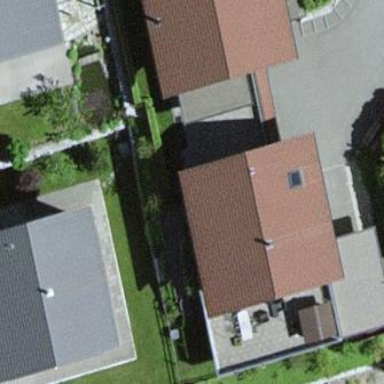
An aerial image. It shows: Simple and straightforward house.